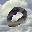
Label: 0